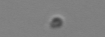
Label: nanoplankton_mix